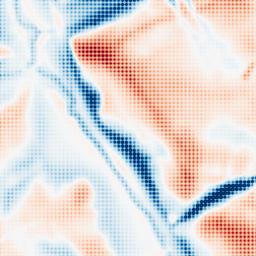
Category: multiscale
Decomposition family: dog_multiscale
Decomposition parameters: sigma_ratio: 1.4
n_scales: 6
base_sigma: 2
Upsampling method: sinc_blackman
Upsampling parameters: scale: 4
kernel_size: 4
Upsampling scale: 4